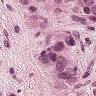
Metastatic tissue present: yes